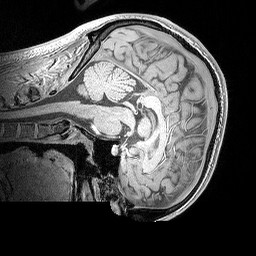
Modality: MP2RAGE
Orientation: sagittal
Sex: male
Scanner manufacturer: siemens
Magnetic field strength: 3 T
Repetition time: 5 s
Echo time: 0.00292 s